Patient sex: M
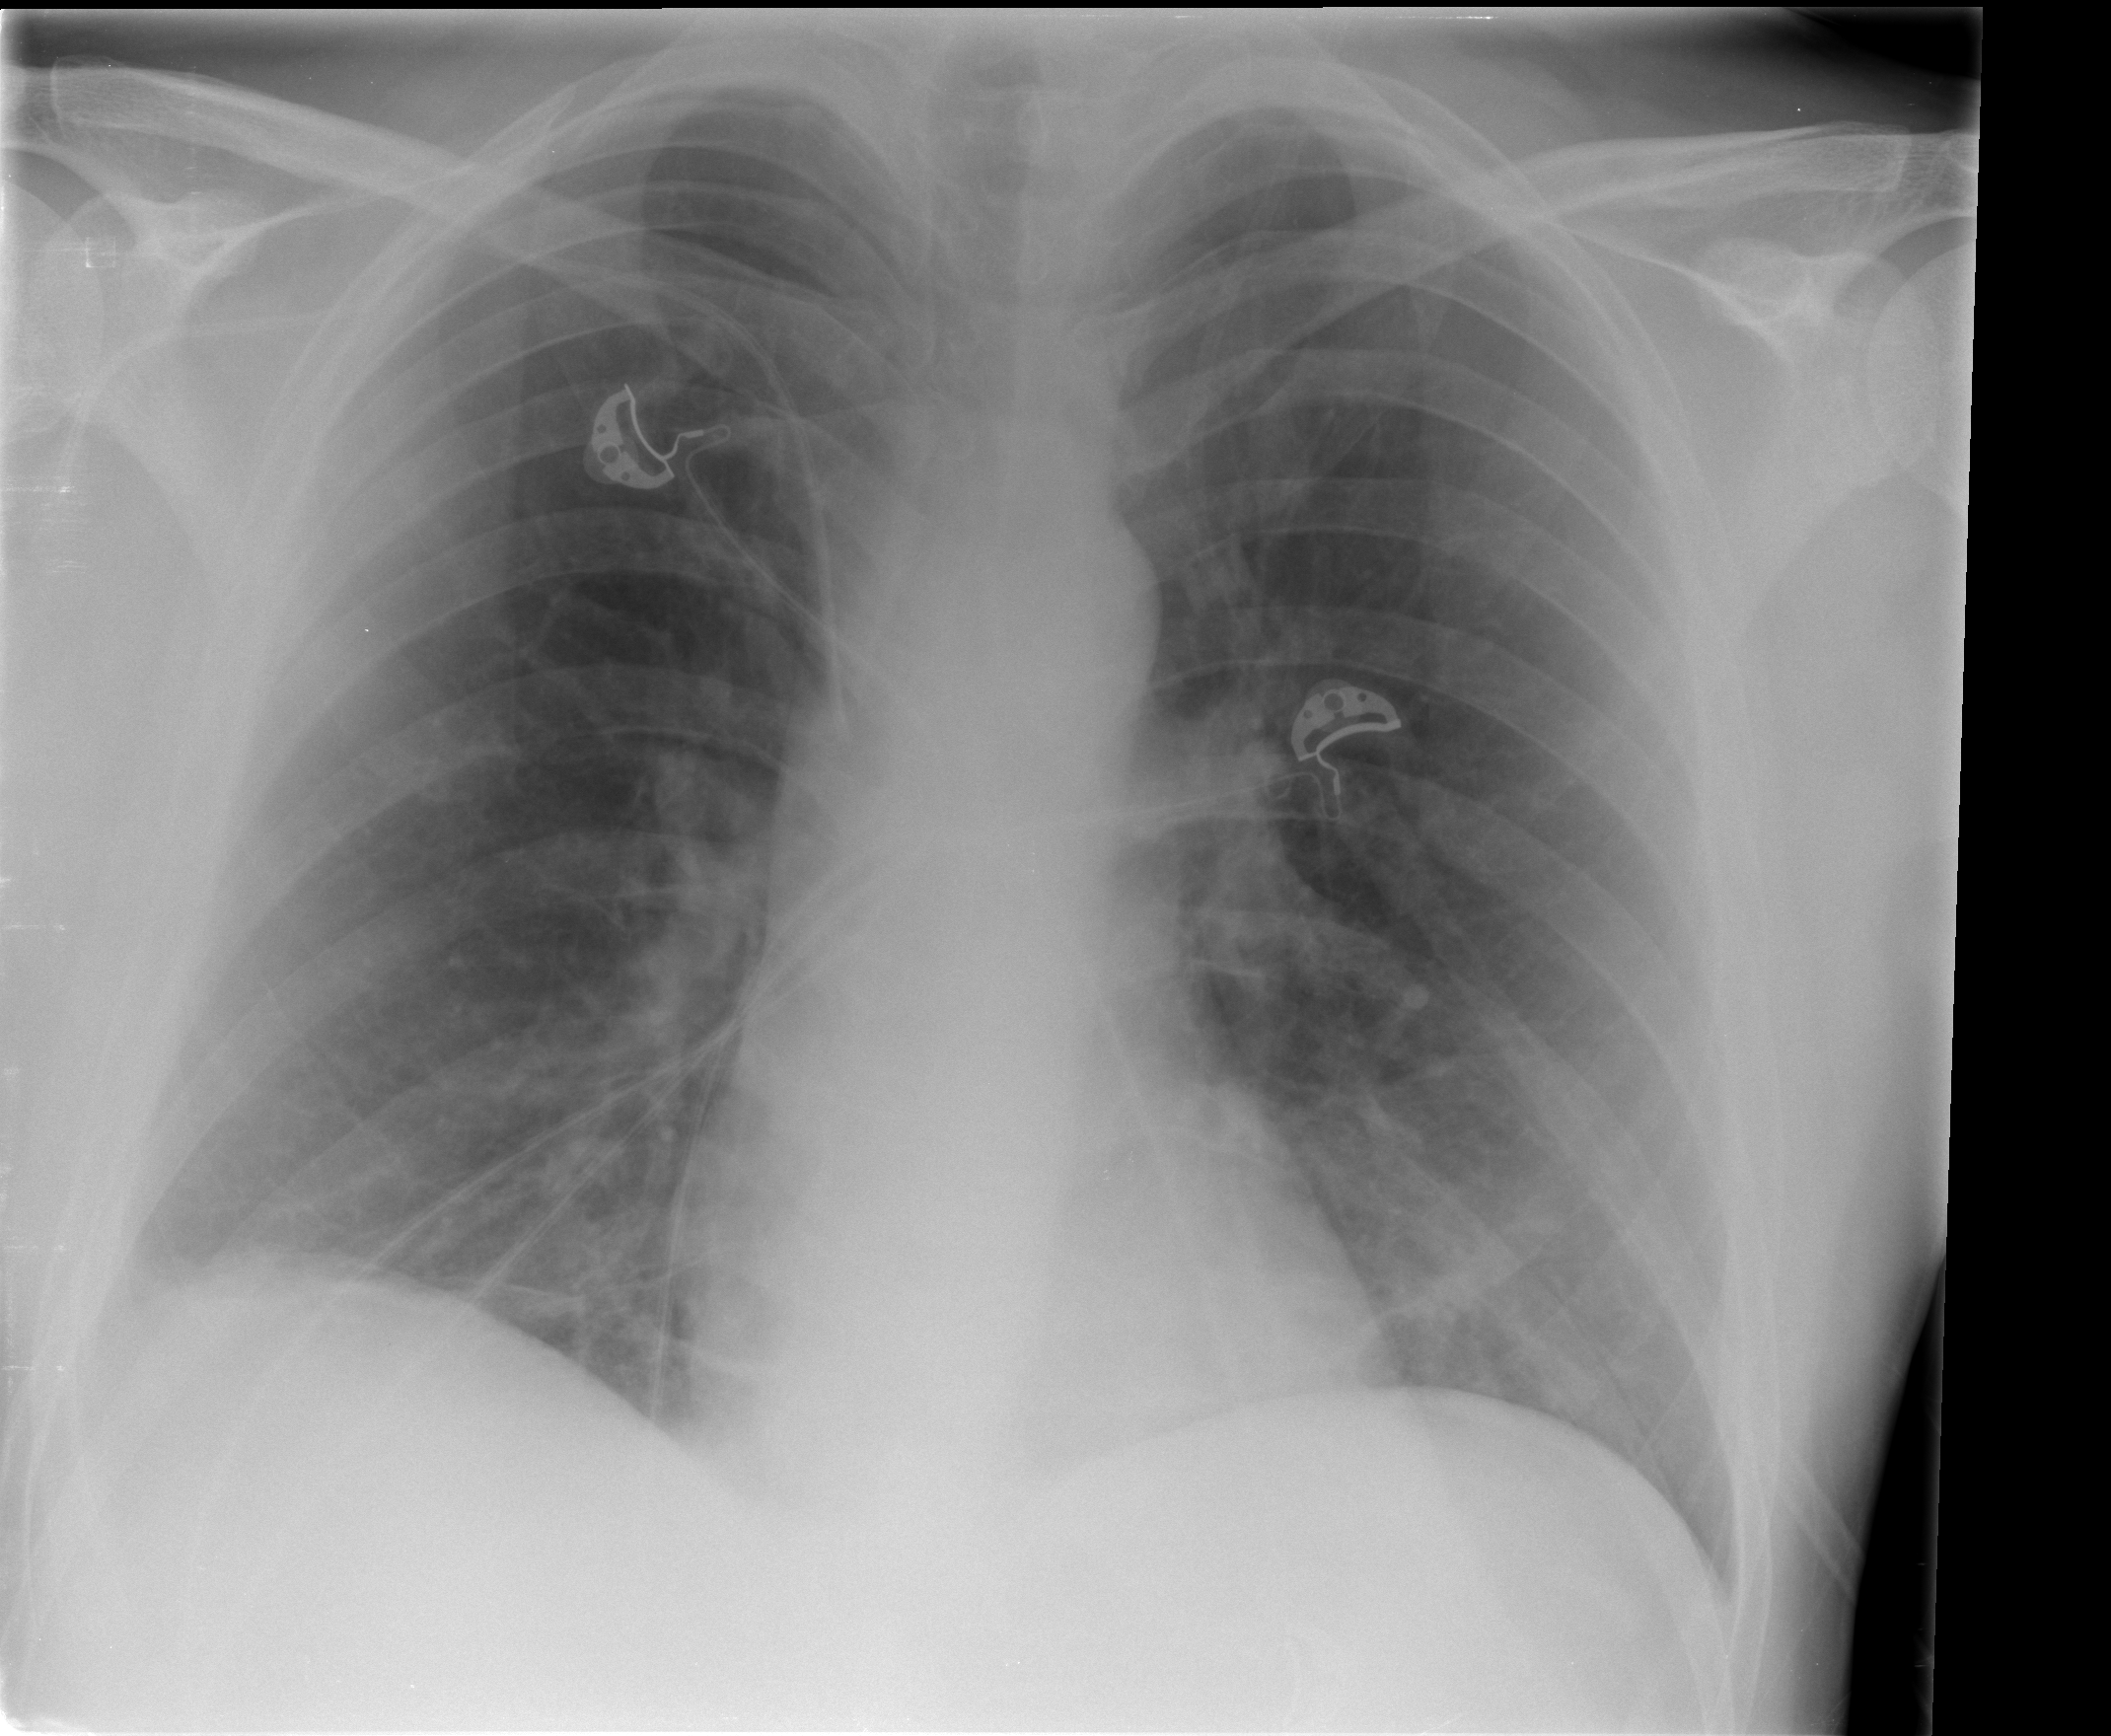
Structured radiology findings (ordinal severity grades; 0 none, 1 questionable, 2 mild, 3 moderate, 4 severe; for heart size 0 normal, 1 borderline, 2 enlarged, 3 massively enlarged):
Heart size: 0
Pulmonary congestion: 0
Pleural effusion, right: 0
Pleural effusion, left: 0
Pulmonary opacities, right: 1
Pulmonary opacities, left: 1
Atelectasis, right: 2
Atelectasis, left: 2